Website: lowes
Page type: billing-address
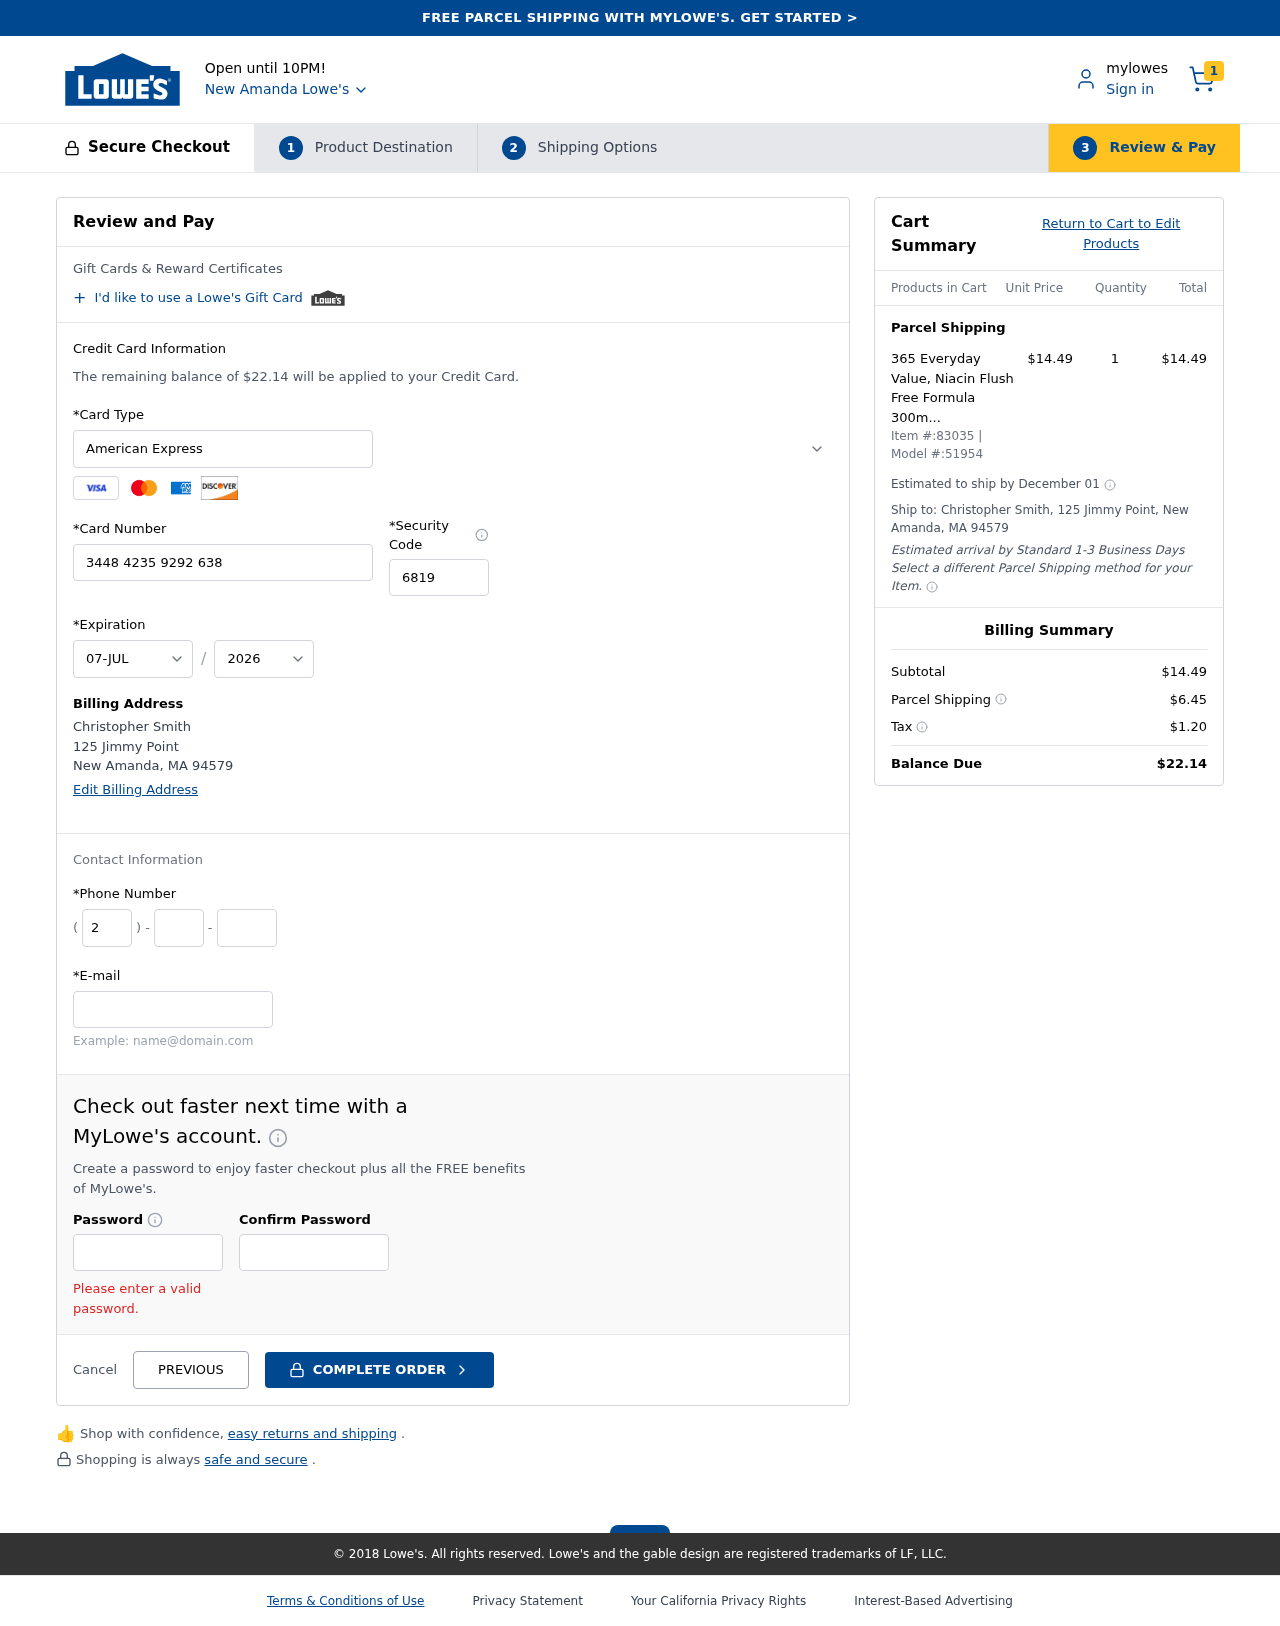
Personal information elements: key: PII_CARD_CVV
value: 6819
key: PII_CARD_EXPIRY_MONTH
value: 07
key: PII_CARD_EXPIRY_YEAR
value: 26
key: PII_CARD_NUMBER
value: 3448 4235 9292 638
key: PII_CARD_TYPE
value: American Express
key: PII_CITY
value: New Amanda
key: PII_CITY_STATE_ZIP
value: New Amanda, MA 94579
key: PII_EMAIL
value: christopher.smith@gmail.com
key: PII_FULLNAME
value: Christopher Smith
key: PII_PHONE_AREA
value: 202
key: PII_PHONE_PREFIX
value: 838
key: PII_PHONE_SUFFIX
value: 8000
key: PII_STREET
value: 125 Jimmy Point
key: PII_FULLNAME2
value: Christopher Smith
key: PII_STREET2
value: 125 Jimmy Point
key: PII_CITY_STATE_ZIP2
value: New Amanda, MA 94579
Product elements: key: PRODUCT1_NAME
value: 365 Everyday Value, Niacin Flush Free Formula 300mg, 120 ct
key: PRODUCT1_PRICE
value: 14.49
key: PRODUCT1_QUANTITY
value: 1
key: PRODUCT_ITEM_NUMBER
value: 83035
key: PRODUCT_MODEL_NUMBER
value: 51954
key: PRODUCT1_LINE_TOTAL
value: $14.49
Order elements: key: ORDER_NUM_ITEMS
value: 1
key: ORDER_TOTAL
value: $22.14
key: ORDER_SHIPPING_DATE
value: December 01
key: ORDER_SUBTOTAL
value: $14.49
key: ORDER_SHIPPING_COST
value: $6.45
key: ORDER_TAX
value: $1.20